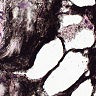
Metastatic tissue present: no